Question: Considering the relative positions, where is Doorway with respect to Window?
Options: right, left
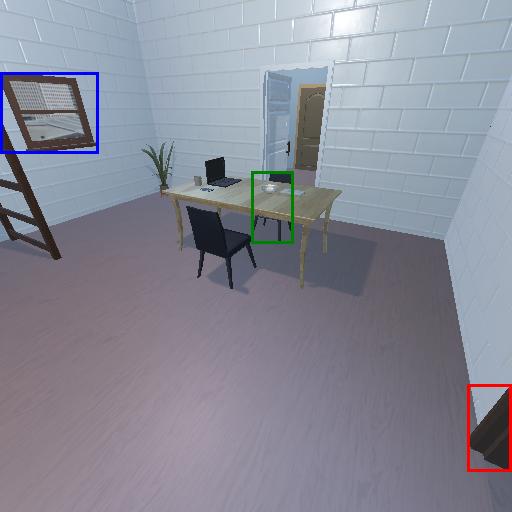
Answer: right